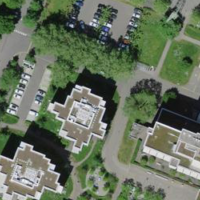
EUNIS habitat code: 55
Species observed at this site:
Filipendula ulmaria